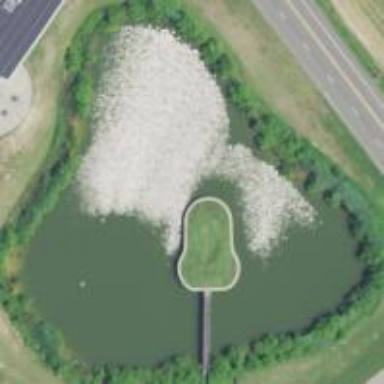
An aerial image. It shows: Detention basin with water.